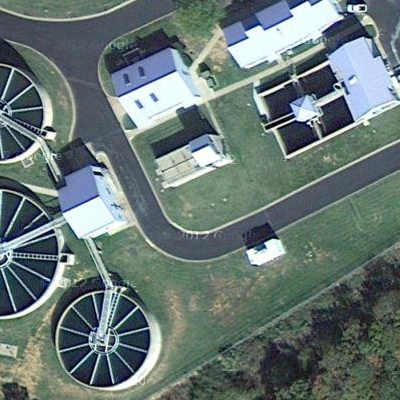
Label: cIndustry